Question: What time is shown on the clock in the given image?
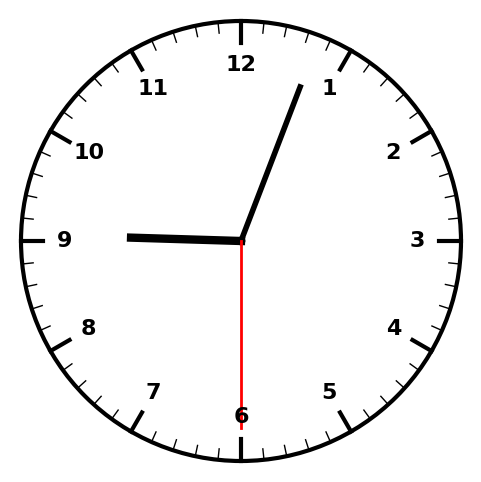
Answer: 09:03:30